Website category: university
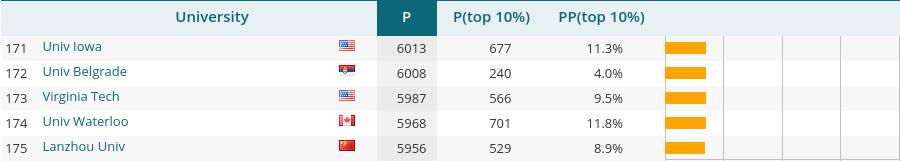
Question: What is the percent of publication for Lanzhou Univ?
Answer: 8.9%

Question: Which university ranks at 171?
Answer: Univ Iowa

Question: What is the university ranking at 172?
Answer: Univ Belgrade

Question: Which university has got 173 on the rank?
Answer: Virginia Tech

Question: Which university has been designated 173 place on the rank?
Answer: Virginia Tech

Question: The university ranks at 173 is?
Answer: Virginia Tech

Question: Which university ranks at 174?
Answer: Univ Waterloo

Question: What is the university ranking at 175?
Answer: Lanzhou Univ

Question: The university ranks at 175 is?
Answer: Lanzhou Univ

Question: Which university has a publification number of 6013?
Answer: Univ Iowa

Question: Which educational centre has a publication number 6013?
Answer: Univ Iowa

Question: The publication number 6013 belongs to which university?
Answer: Univ Iowa

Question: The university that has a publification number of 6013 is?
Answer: Univ Iowa

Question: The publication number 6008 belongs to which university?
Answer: Univ Belgrade

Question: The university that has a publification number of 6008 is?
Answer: Univ Belgrade

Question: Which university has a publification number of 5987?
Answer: Virginia Tech

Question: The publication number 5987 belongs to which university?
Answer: Virginia Tech

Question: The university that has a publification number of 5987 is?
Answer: Virginia Tech

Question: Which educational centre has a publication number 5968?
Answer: Univ Waterloo

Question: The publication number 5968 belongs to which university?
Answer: Univ Waterloo

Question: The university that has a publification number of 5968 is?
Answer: Univ Waterloo

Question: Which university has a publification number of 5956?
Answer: Lanzhou Univ

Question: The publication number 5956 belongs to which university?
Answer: Lanzhou Univ

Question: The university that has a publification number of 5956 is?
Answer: Lanzhou Univ

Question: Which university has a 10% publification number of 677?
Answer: Univ Iowa

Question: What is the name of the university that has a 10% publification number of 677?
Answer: Univ Iowa

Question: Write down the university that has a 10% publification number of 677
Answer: Univ Iowa

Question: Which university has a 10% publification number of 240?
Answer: Univ Belgrade

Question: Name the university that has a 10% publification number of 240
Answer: Univ Belgrade

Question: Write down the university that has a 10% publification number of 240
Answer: Univ Belgrade

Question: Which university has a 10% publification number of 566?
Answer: Virginia Tech

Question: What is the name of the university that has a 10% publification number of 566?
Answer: Virginia Tech

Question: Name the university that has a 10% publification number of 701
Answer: Univ Waterloo

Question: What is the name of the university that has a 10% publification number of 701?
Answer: Univ Waterloo

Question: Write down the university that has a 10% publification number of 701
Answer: Univ Waterloo

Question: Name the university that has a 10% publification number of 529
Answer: Lanzhou Univ

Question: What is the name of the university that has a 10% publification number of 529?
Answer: Lanzhou Univ